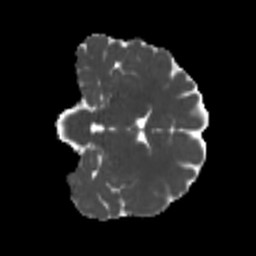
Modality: MD
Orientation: coronal
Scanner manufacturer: siemens
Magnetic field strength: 3 T
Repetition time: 4 s
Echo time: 0.0594 s